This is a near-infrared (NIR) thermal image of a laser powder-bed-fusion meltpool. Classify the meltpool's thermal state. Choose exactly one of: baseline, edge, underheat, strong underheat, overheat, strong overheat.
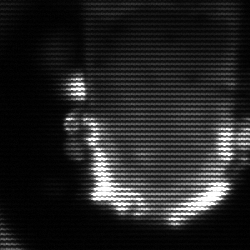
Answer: baseline